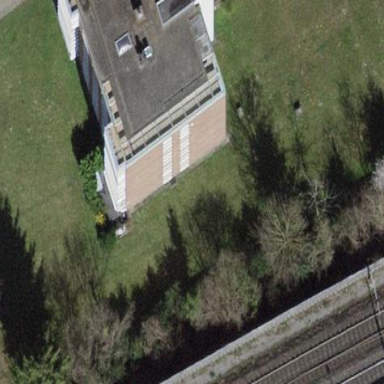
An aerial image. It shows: Building with flat roof.